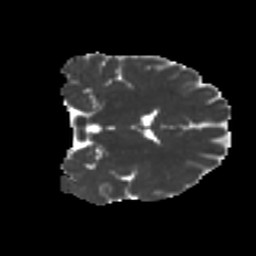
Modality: MD
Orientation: coronal
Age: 22
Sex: male
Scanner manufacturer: ge
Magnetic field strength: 3 T
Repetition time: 7.8 s
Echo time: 0.0607 s